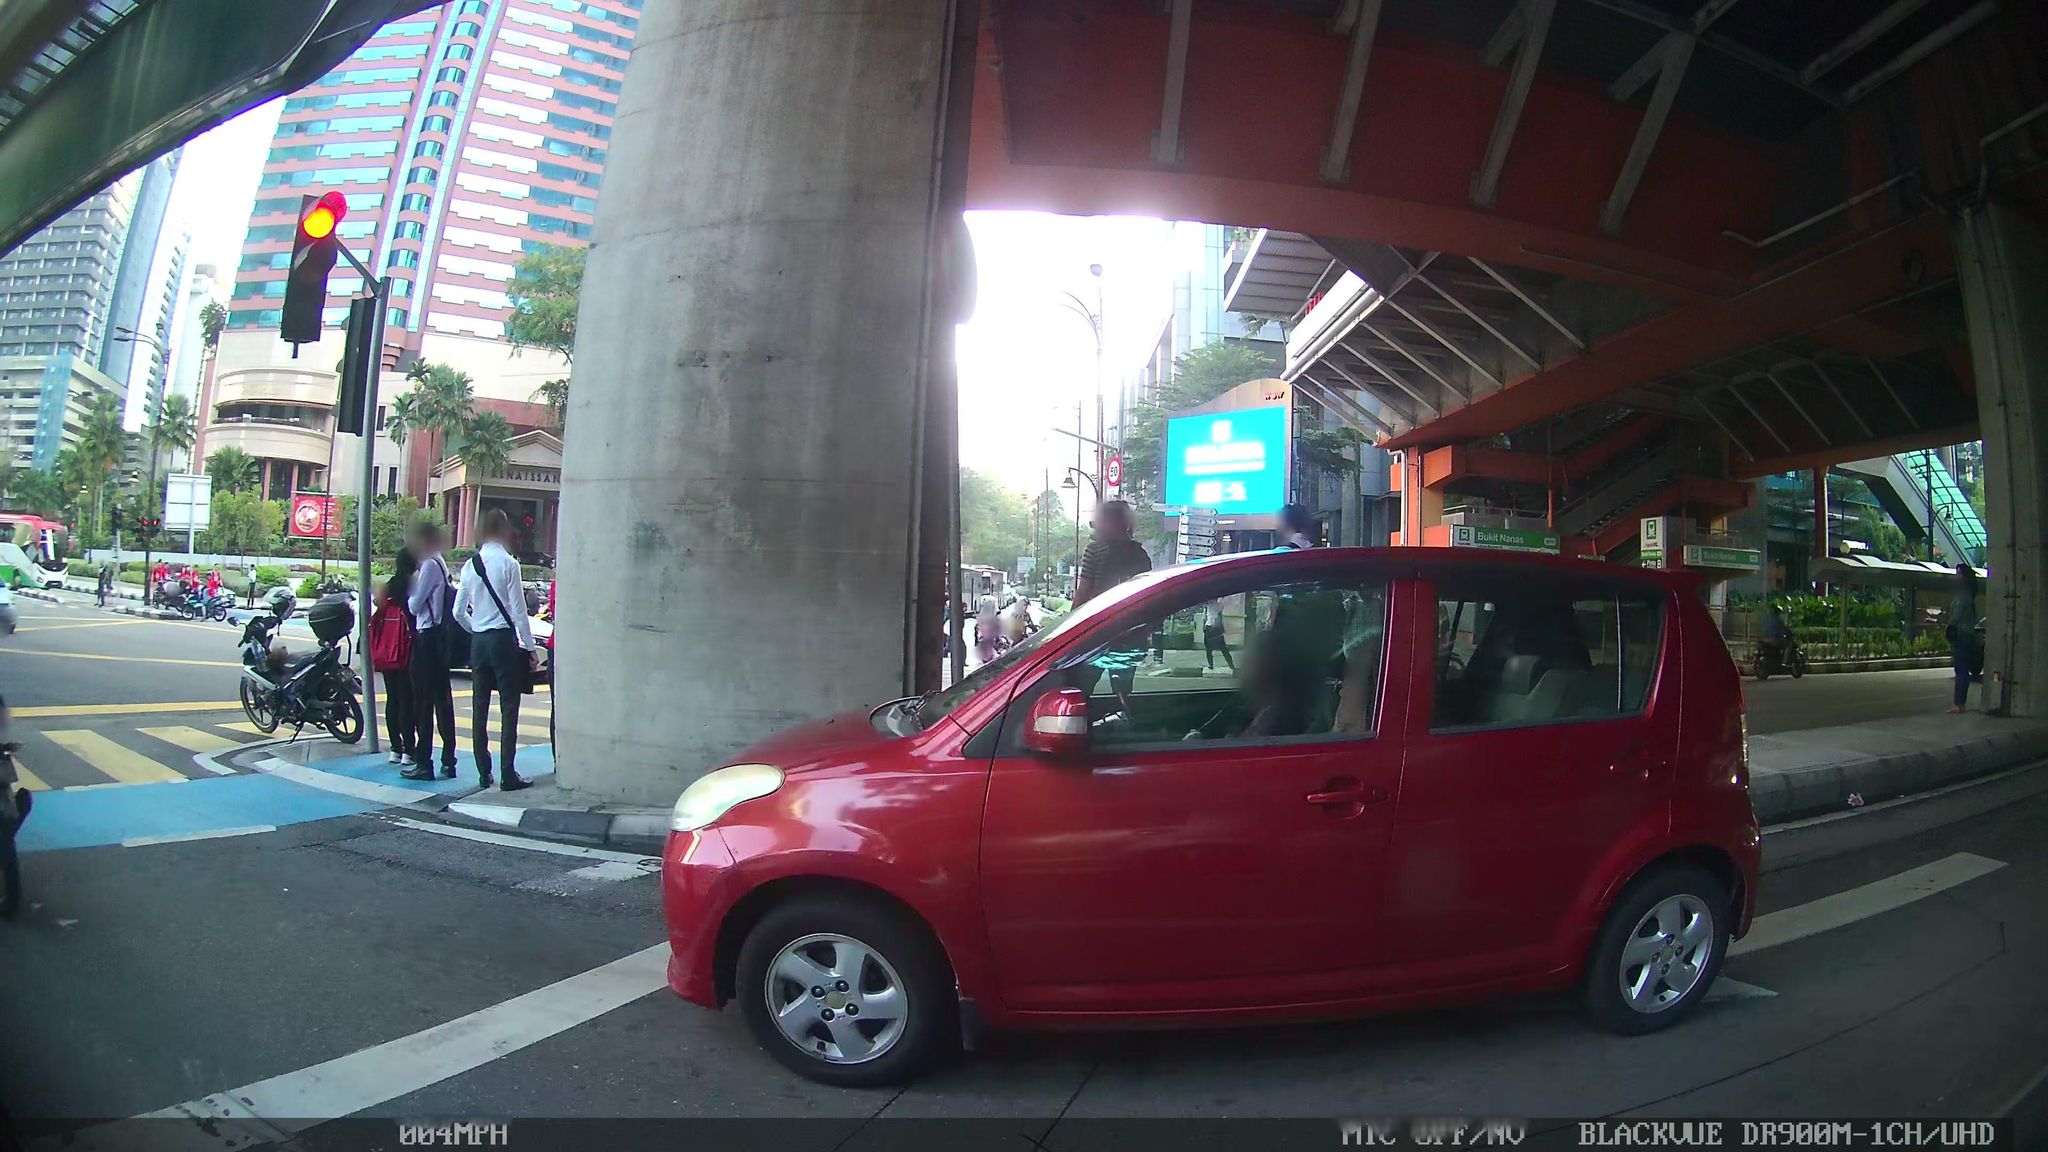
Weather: clear
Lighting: day
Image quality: good
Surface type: walking surface
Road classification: track, steps
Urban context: urban centre
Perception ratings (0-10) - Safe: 5.26, Lively: 7.85, Beautiful: 0.32, Boring: 2.34, Depressing: 1.72, Wealthy: 4.19